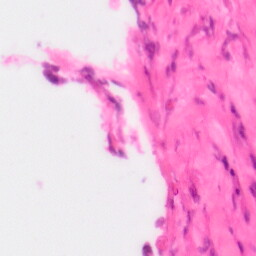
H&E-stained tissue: Colon